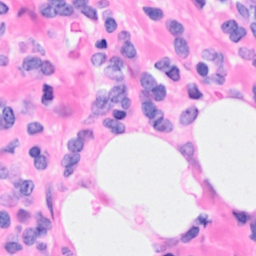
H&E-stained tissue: Breast